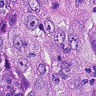
Metastatic tissue present: yes